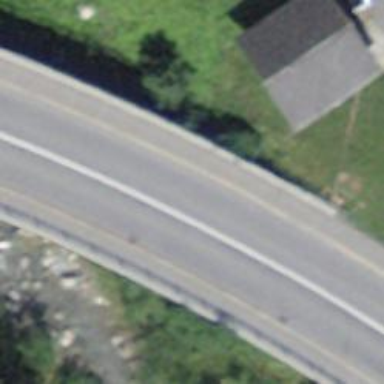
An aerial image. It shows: Secondary road on asphalt bridge.